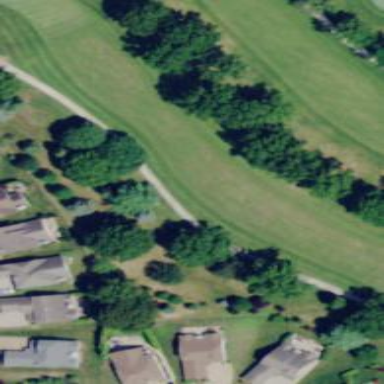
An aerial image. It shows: Golf fairway surrounded by grass.